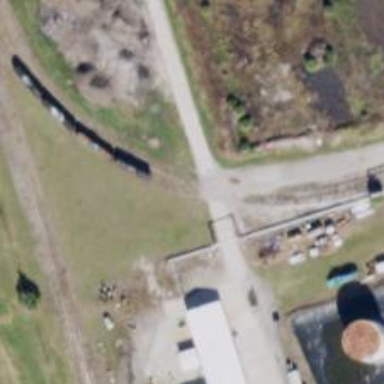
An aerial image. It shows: Rail spur service.